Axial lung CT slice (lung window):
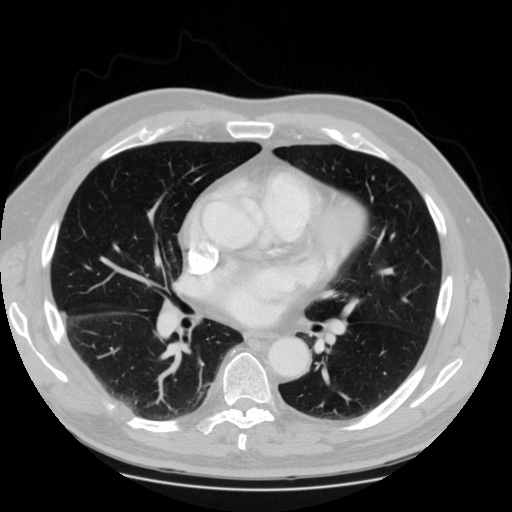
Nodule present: no